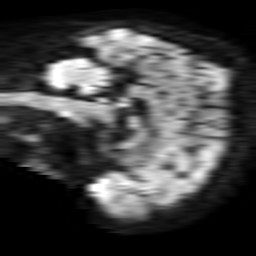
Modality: TRACE
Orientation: sagittal
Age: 39
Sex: female
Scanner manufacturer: philips
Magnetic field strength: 1.5 T
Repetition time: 3.398 s
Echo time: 0.06922 s